Question: # Context
I have a tree view with folders and files:

# Additional info
- - '.pft-directory''#/folder1/folder2/etc'- '.pft-file''files/folder1/folder2/etc/fileName.ext'- '<li><a>text of file/folder</a><li>'- '<ul><li><a>text of subfolder</a></li>...etc...</ul>'
# Issue
After each drag and drop, I update folder's id and file's href. Obviously it becomes more complicated when a folder isn't empty and there has several iterations of subfolders. I wrote 2 iterations (see the following code).
# Question
Can you help me to write a DOM recursive reading function?
# Code
<URL>
'''
//the first folder
ui.draggable.find('a.pft-directory:first').attr('id', $path_Ite1);
//inside the first folder...
ui.draggable.find('ul:first > li > a').each(function() {
var $this_Ite1 = $(this);
//if file, else folder
if ($this_Ite1.hasClass('pft-file')) {
$this_Ite1.attr('href', 'files' + $path_Ite1 + '/' + $this_Ite1.text());
}
else {
var $path_Ite2 = $path_Ite1 + '/' + $this_Ite1.text();
$this_Ite1.attr('id', $path_Ite2);
//inside the second folder...
$this_Ite1.parent().find('ul:first > li > a').each(function() {
var $this_Ite2 = $(this);
if ($this_Ite2.hasClass('pft-file')) {
$this_Ite2.attr('href', 'files' + $path_Ite2 + '/' + $this_Ite2.text());
}
else {
var $path_Ite3 = $path_Ite2 + '/' + $this_Ite2.text();
$this_Ite2.attr('id', $path_Ite3);
//inside the third folder etc...
}
});
}
});
'''
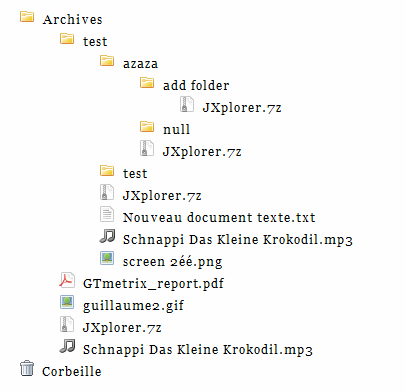
Answer: Personally, I can't help you with the draggable part, but with regards to the recursive function you might find something like the following useful.
I also had to assume what your HTML looks like based on the description you gave (some HTML would be real handy in these types of questions).
You can see it in action at the following <URL>
HTML:
'''
<ul>
<li>
<a class="ptf-directory">Folder1</a>
<ul>
<li>
<a class="ptf-directory">Folder3</a>
<ul>
<li>
<a class="ptf-file">File4.txt</a>
</li>
</ul>
</li>
<li>
<a class="ptf-file">File1.txt</a>
</li>
</ul>
</li>
<li>
<a class="ptf-directory">Folder2</a>
</li>
<li>
<a class="ptf-file">File2.txt</a>
</li>
<li>
<a class="ptf-file">File3.txt</a>
</li>
</ul>
'''
JQuery:
'''
$(function(){
UpdateFolderItems($('ul:first'), '');
});
function UpdateFolderItems(folder, basePath)
{
// go through folder contents
folder.children('li').each(function(){
// get item
var item = $(this).children('a');
// generate new path for item
var newPath = basePath + '/' + item.text();
// if item is a folder
if (item.hasClass('ptf-directory'))
{
// update id on folder
item.attr('id', newPath);
// if folder content exists
var folderContent = $(this).children('ul:first');
if (folderContent.length > 0)
{
// update folder content
UpdateFolderItems(folderContent, newPath);
}
}
// if item is a file
else if (item.hasClass('ptf-file'))
{
// update href on file
item.attr('href', newPath);
}
});
}
'''